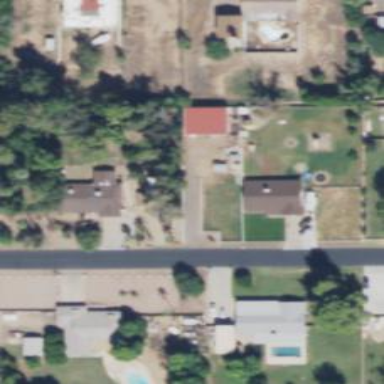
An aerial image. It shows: Driveway.